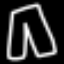
Label: pants